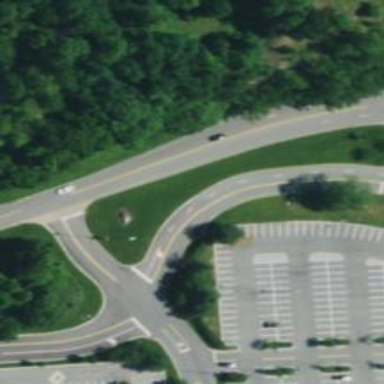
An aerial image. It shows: Asphalt road designated for service vehicles.